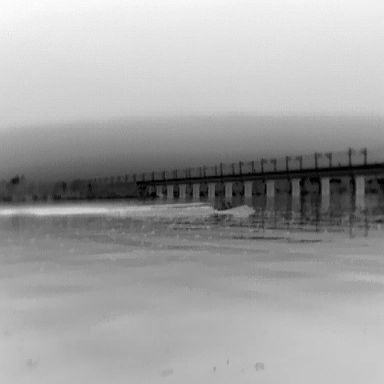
There is a canoe in the infrared image.